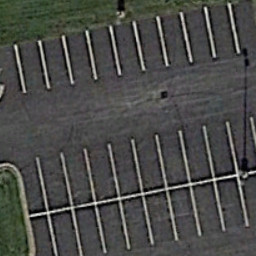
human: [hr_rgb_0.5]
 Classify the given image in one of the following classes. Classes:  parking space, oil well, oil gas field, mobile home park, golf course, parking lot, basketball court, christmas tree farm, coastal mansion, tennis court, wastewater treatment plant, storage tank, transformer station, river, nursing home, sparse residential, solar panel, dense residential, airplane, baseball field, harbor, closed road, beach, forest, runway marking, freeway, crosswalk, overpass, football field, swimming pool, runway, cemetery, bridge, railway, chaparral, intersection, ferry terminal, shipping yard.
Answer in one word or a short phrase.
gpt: parking space